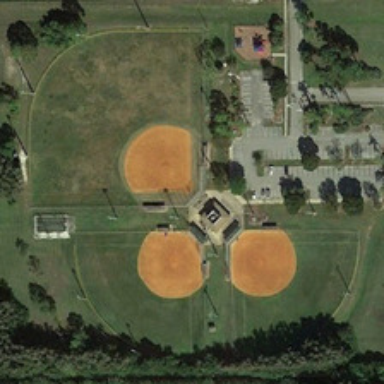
Many green trees are around three baseball fields and a parking lot .